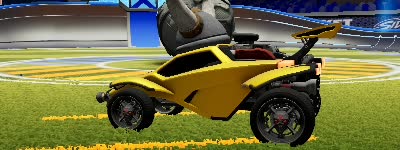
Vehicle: octane